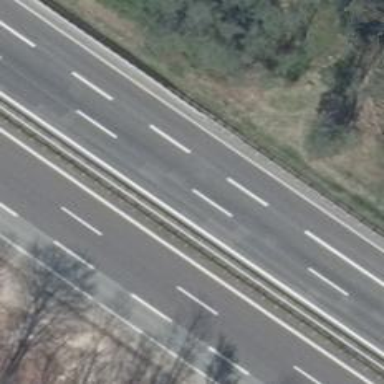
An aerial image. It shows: Motorway with concrete surface.